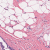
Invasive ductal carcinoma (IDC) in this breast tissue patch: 0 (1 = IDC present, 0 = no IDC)